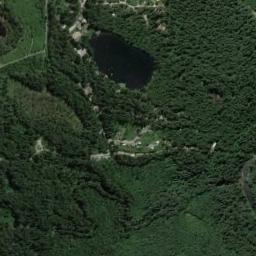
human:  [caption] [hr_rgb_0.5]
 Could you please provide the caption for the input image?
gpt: A large dense mixed dark green and light green forest and there is a lake in the forest .

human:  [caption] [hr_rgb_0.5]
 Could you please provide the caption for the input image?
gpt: This is a dense forest .

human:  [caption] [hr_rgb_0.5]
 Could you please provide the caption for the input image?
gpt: The forest has a lot of dense dark green trees of different types and a lake is surrounded by the forest .

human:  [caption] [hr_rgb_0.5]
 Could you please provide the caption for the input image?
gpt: The forest is next to the lake .

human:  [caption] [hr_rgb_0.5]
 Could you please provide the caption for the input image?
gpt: A dense green forest with a lake in the middle .